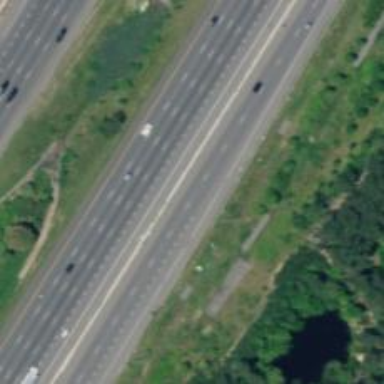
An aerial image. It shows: Motorway link.